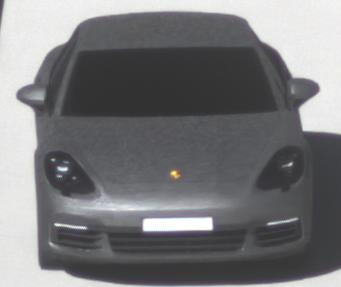
Make: Porsche
Model: Panamera
Detailed model: Panamera (971)
Model produced from: 2016/11
Model produced until: 2018/08
Doors: 5
Color: gray
Road condition: dry road
Daytime: morning or afternoon
Contrast: medium contrast